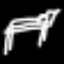
Label: bed